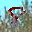
Label: 8